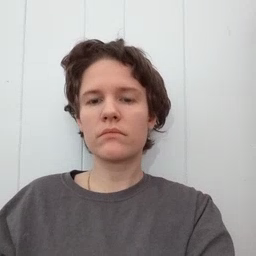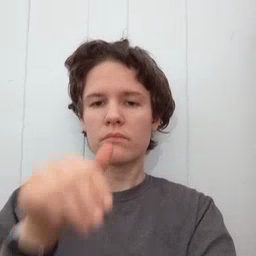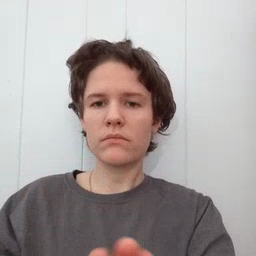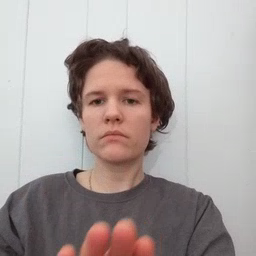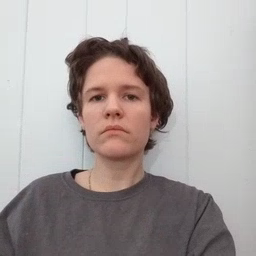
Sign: into